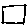
Label: square